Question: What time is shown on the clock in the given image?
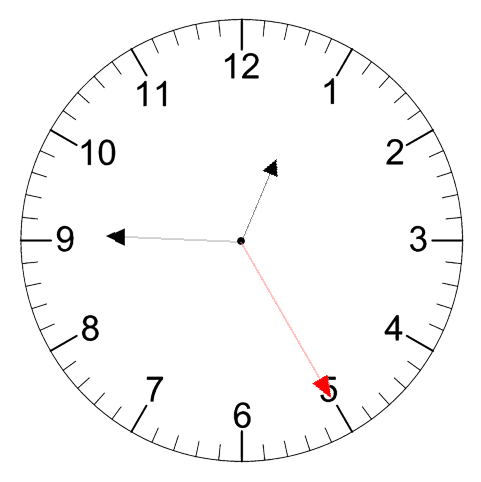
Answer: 12:45:25